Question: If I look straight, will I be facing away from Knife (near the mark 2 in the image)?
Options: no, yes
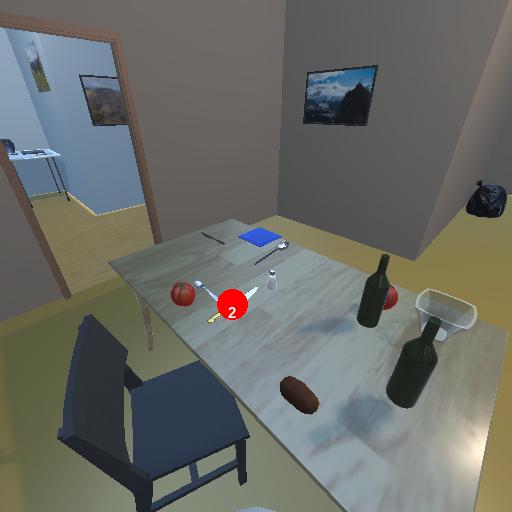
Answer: no